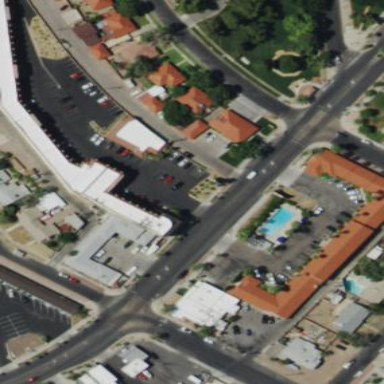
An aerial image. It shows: Building that is motel.